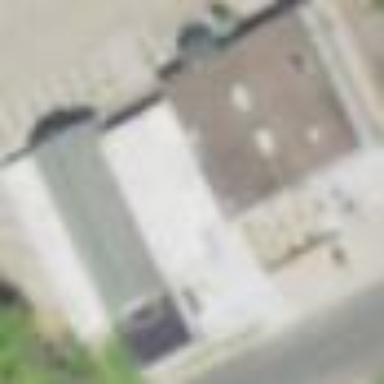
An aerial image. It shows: Building.